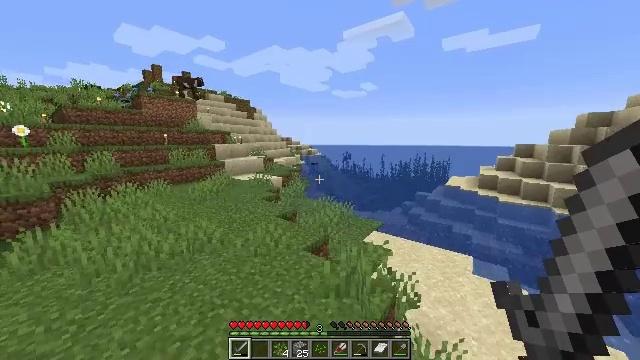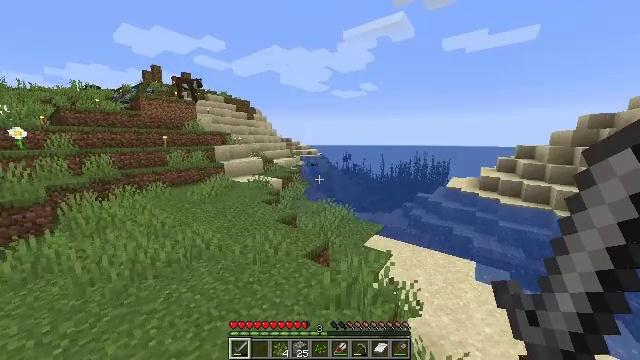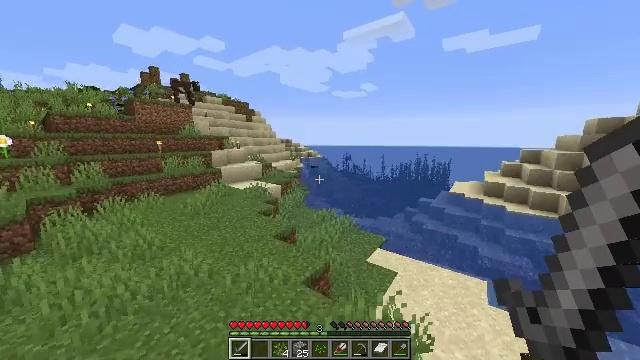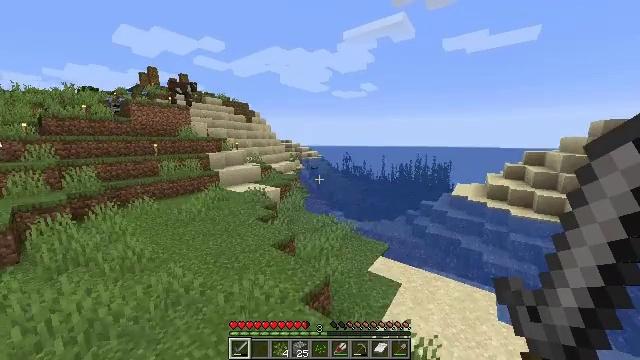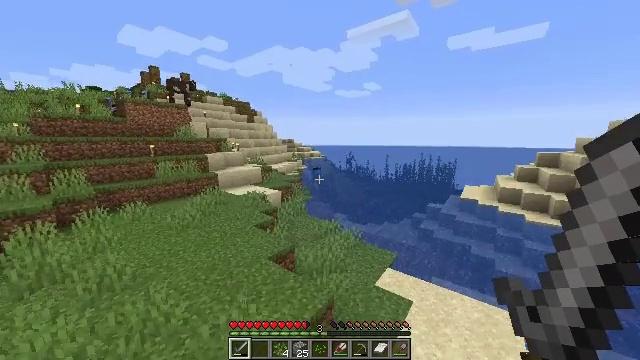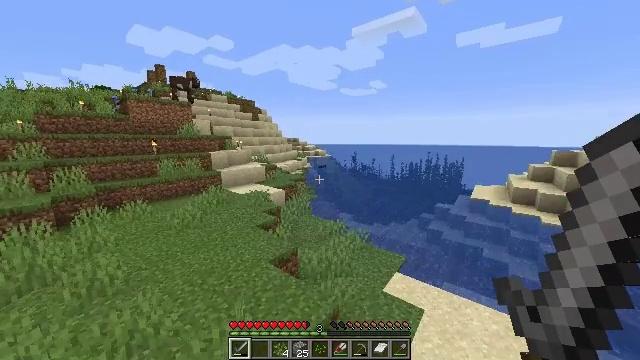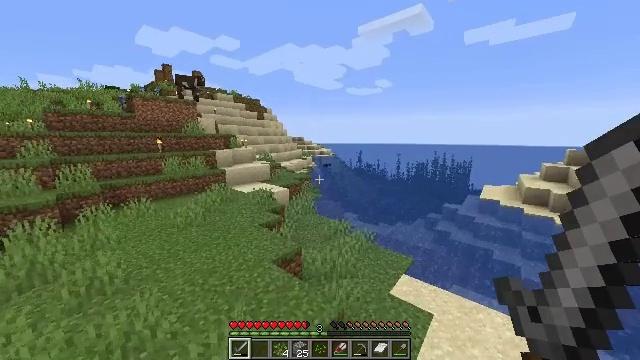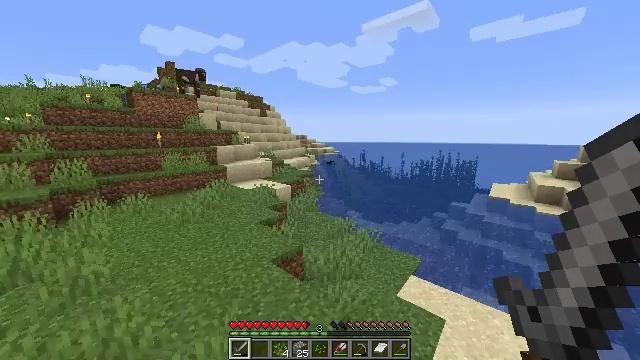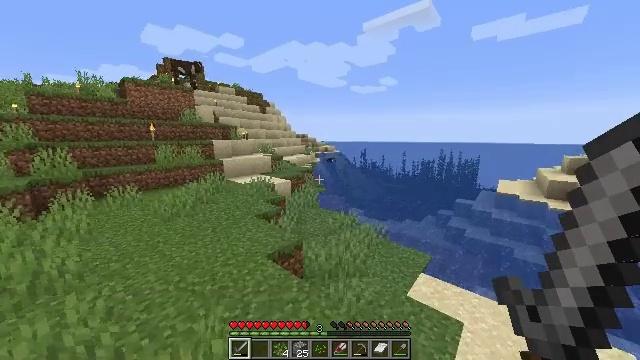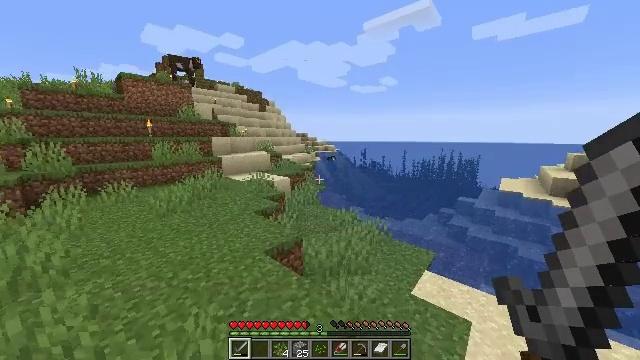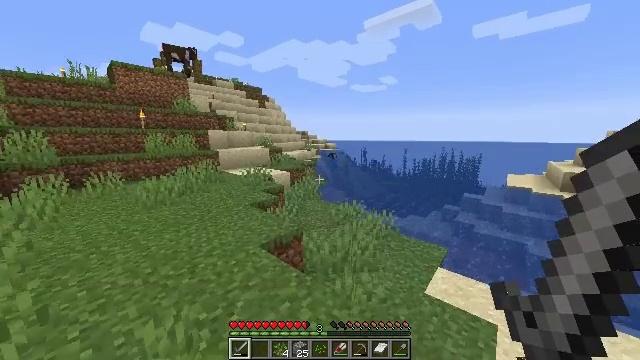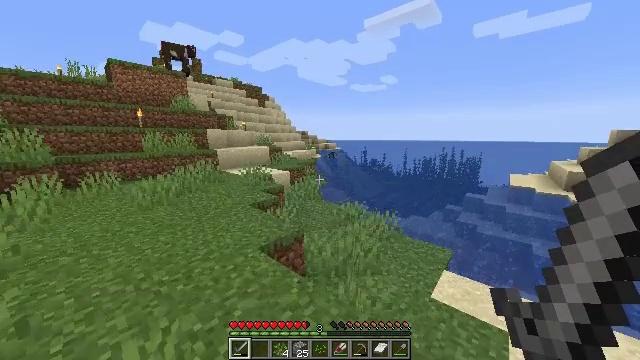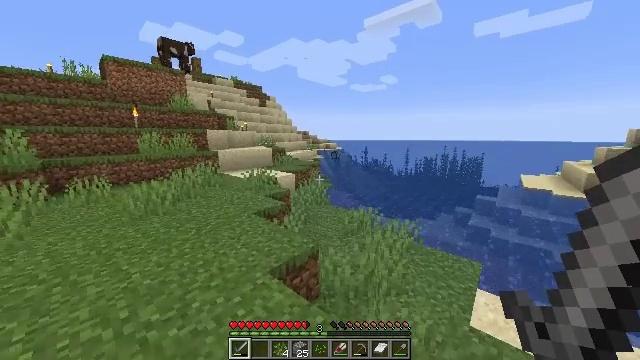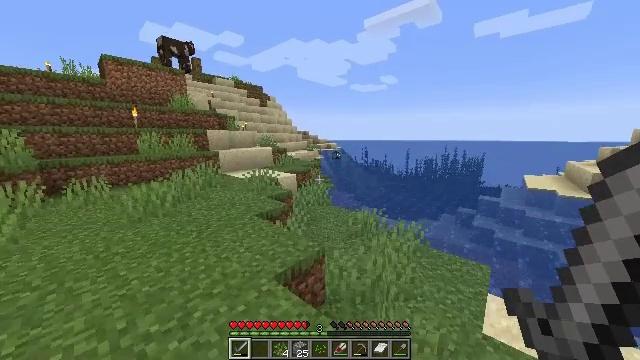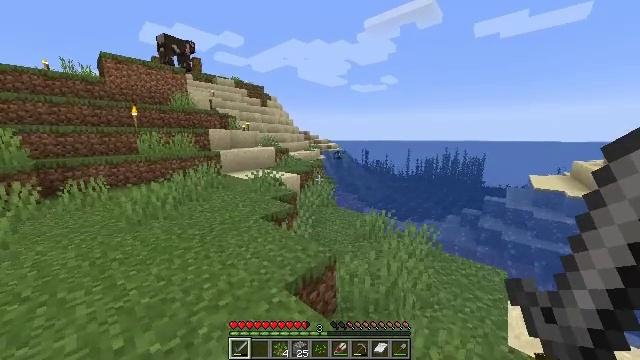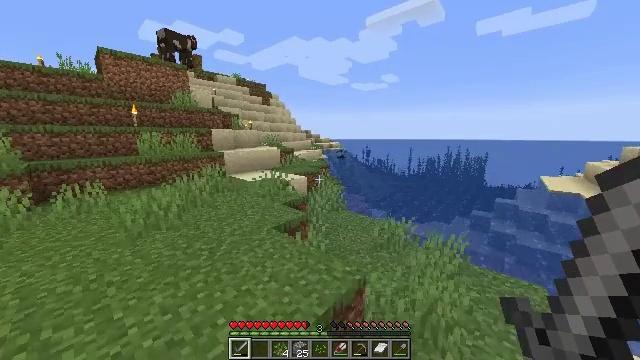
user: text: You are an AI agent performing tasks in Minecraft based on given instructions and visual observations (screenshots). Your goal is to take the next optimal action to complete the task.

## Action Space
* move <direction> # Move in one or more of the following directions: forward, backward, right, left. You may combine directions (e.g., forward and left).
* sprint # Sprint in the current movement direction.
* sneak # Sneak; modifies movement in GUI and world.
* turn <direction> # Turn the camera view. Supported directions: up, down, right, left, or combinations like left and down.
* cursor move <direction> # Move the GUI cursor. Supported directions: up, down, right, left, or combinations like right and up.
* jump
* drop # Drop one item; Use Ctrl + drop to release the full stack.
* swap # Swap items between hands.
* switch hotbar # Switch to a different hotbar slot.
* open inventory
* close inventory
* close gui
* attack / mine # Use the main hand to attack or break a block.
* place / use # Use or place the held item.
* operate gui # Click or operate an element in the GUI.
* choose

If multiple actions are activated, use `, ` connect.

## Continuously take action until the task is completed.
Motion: motion action
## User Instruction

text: Hunt a cod.
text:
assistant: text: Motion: move forward, jump
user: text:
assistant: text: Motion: move forward, jump
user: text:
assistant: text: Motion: move forward, jump
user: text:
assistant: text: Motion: move forward, jump
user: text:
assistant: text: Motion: move forward, turn left, jump
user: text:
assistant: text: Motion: move forward, turn left, jump
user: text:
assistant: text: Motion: move forward and move left
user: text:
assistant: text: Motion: move forward and move left
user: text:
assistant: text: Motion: move forward and move left
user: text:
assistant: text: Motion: move forward and move left
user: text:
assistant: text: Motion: move forward and move left
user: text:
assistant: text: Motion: move forward and move left
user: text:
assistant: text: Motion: move forward and move left
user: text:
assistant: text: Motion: move forward and move left
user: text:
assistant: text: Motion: move forward and move left
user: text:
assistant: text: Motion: move forward and move left
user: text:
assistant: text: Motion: move forward and move left
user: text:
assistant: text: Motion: move forward and move left
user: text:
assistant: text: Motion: move forward and move left
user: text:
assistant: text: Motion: move forward and move left
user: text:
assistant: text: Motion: move forward
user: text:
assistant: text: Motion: move forward, jump
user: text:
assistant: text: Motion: move forward, jump
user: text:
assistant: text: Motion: move forward, jump
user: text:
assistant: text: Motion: move forward, jump
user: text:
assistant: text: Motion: move forward, jump
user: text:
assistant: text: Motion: move forward, jump
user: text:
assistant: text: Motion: move forward, jump
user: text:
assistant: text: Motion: move forward, jump
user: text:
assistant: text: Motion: move forward